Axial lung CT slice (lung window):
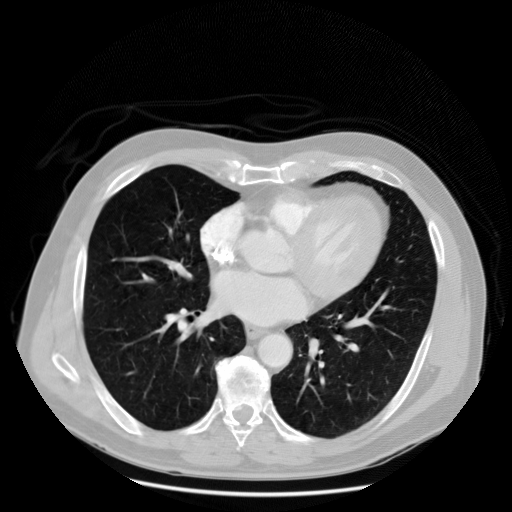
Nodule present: no